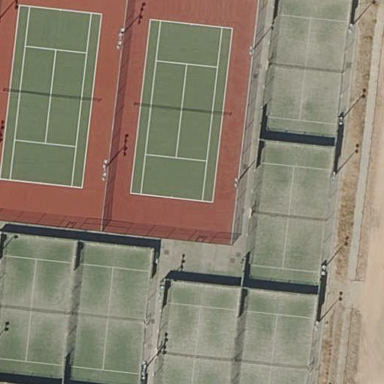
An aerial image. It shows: Tennis court on pitch designated for leisure land.